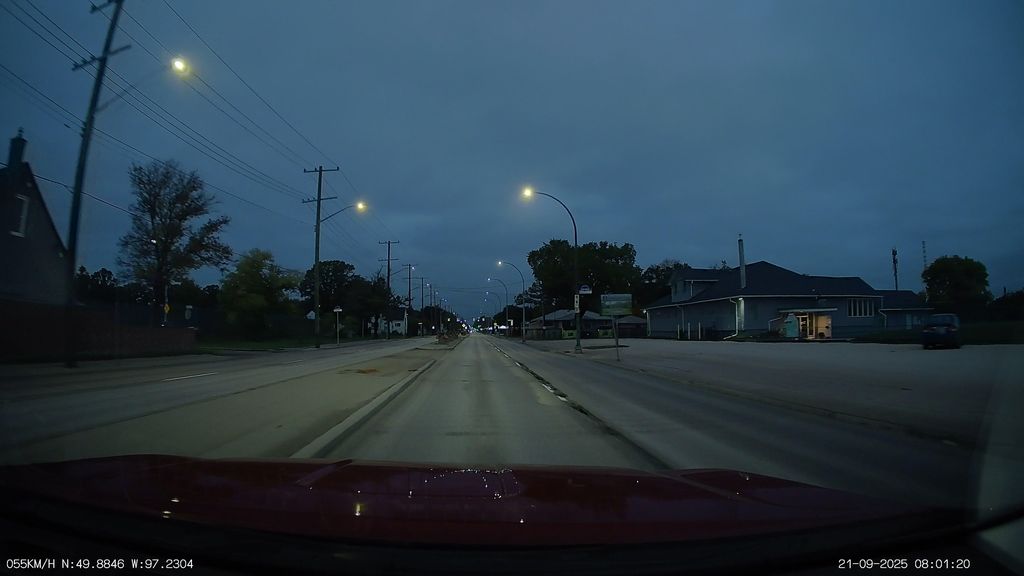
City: winnipeg